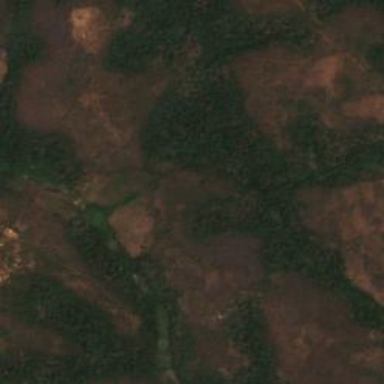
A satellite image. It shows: Forest area.